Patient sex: M
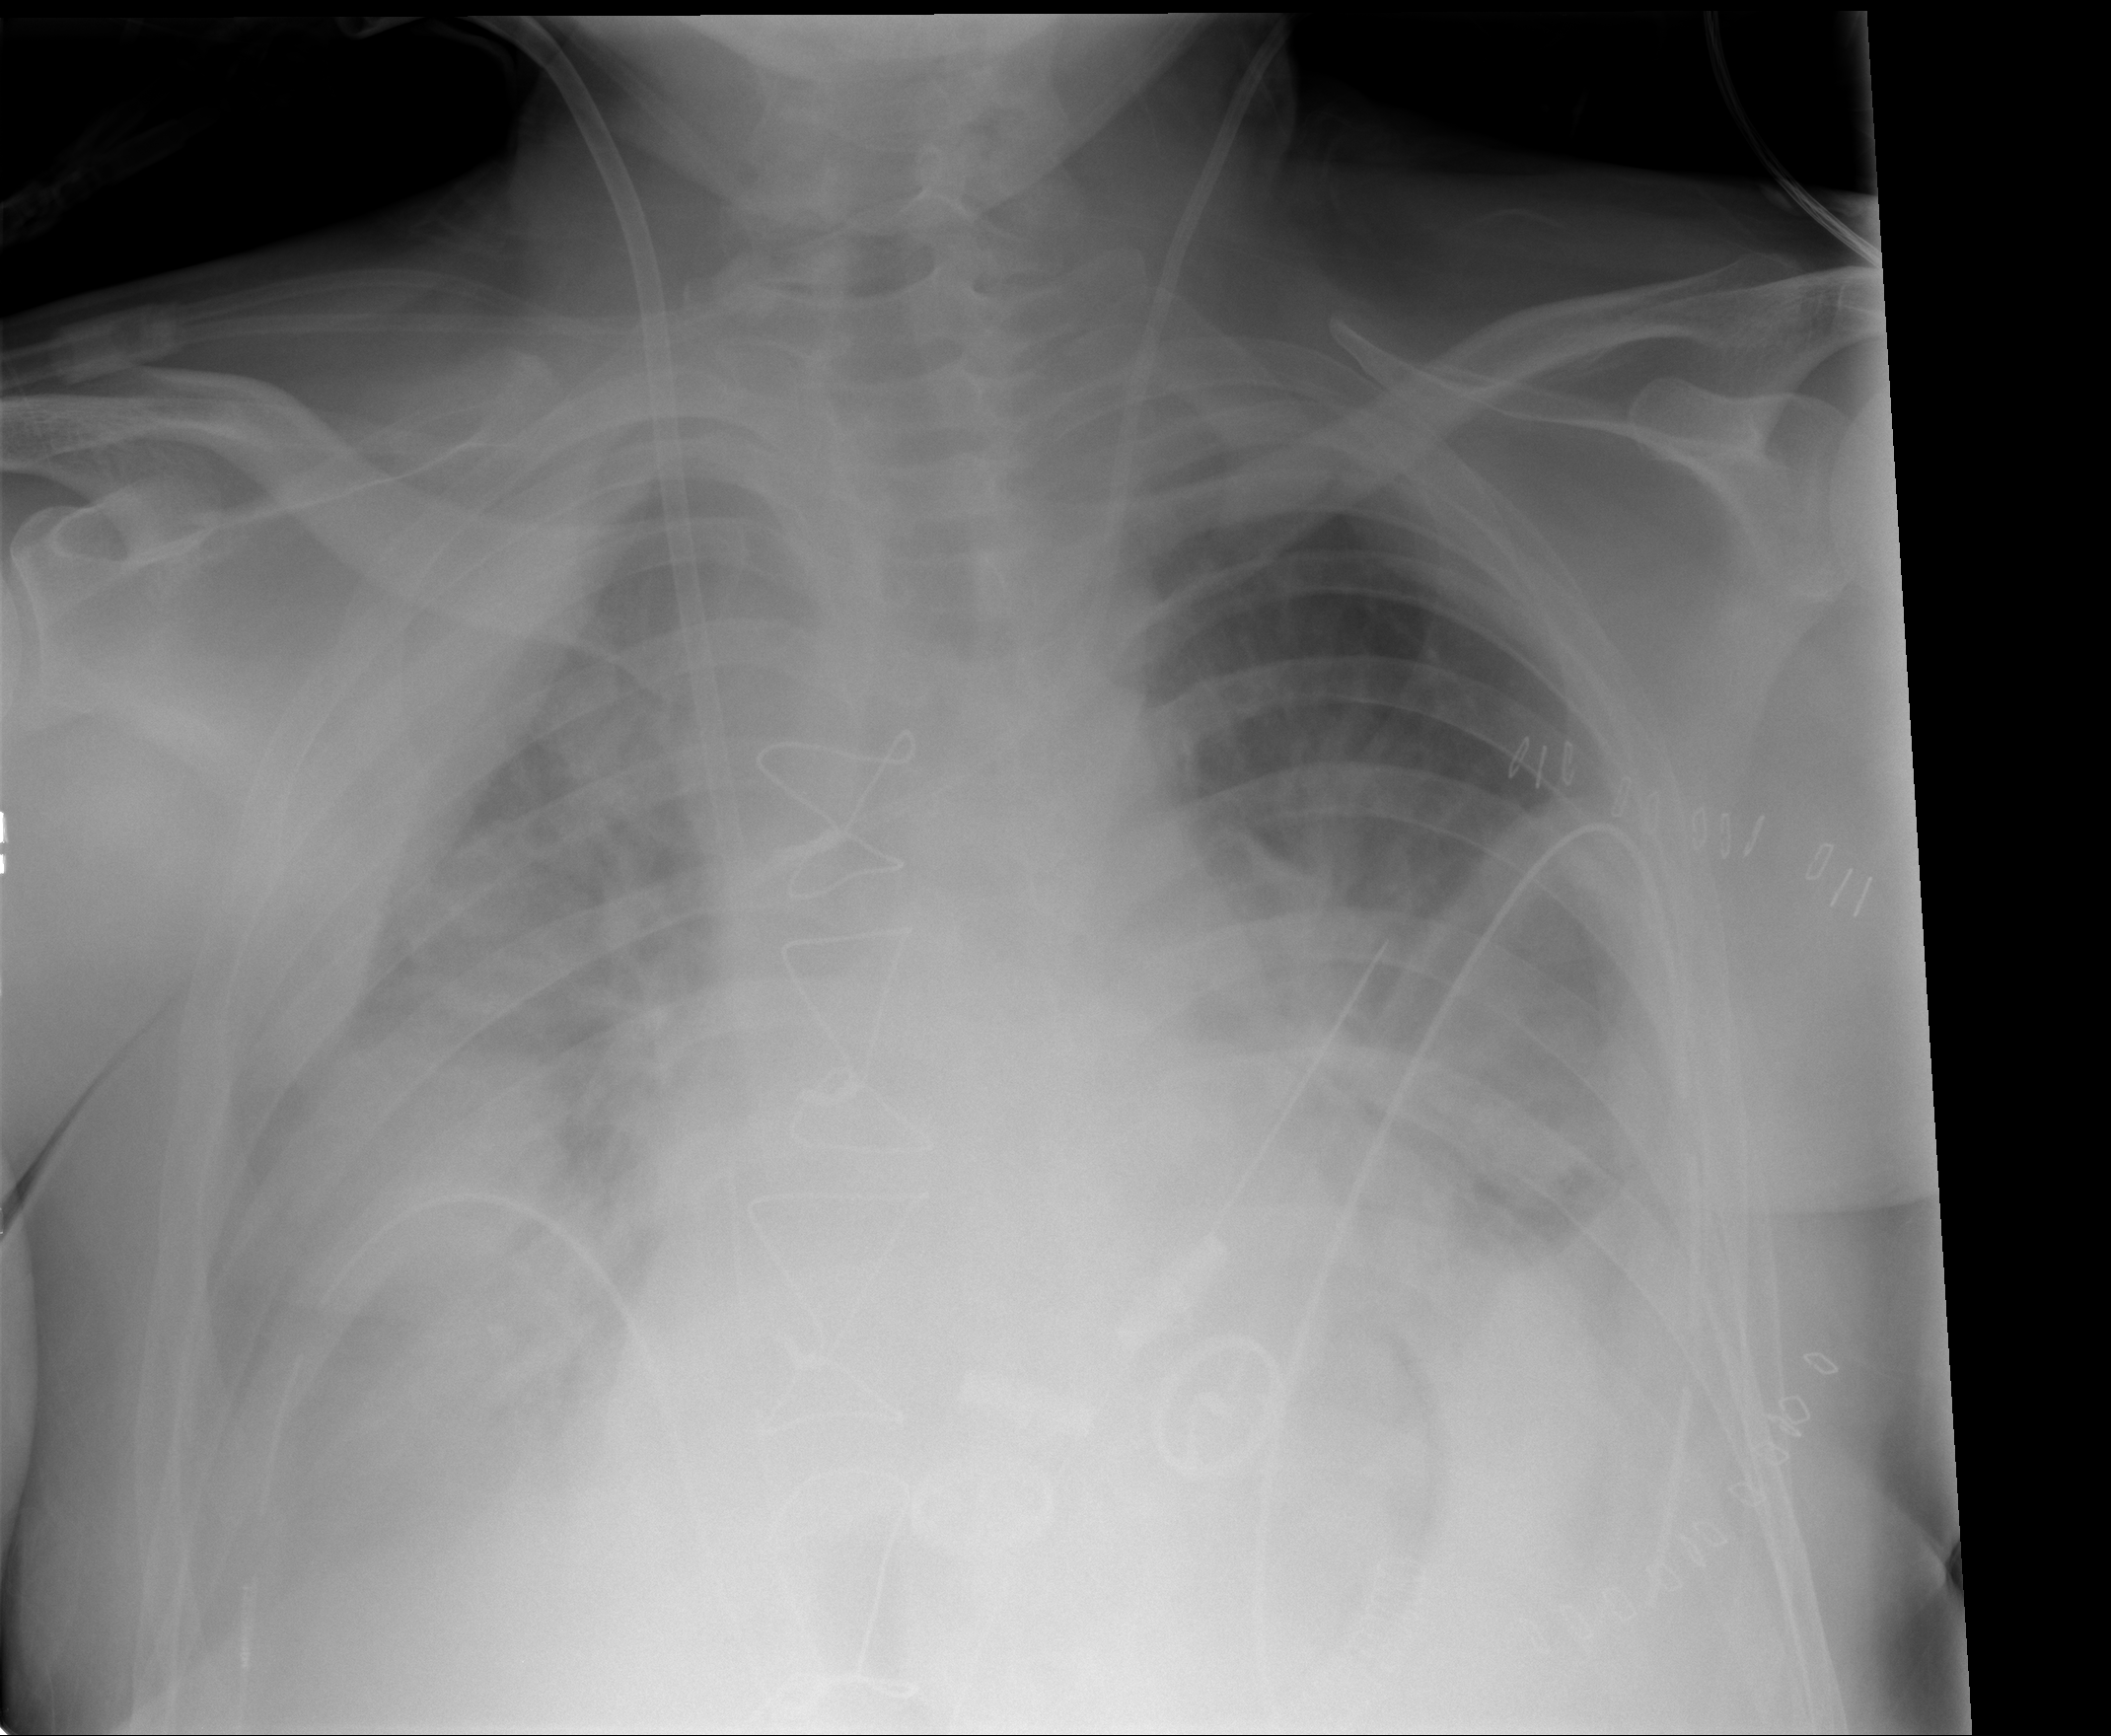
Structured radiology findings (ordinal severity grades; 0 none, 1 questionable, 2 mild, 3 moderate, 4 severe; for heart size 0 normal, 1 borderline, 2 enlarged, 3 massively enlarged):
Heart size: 2
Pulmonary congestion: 2
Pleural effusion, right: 3
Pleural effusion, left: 2
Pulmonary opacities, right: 3
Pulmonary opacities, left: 0
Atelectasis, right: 2
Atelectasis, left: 2